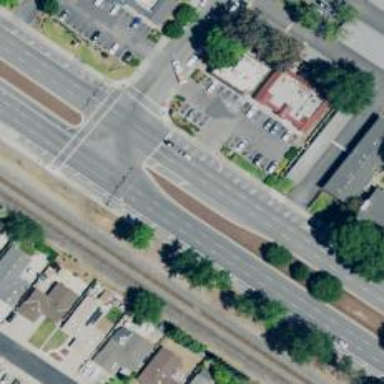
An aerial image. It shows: Solid stop line on the road.